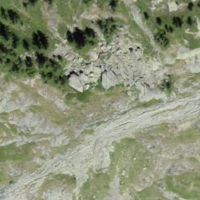
EUNIS habitat code: 31
Species observed at this site:
Asplenium septentrionale
Aculepeira ceropegia
Anthyllis vulneraria